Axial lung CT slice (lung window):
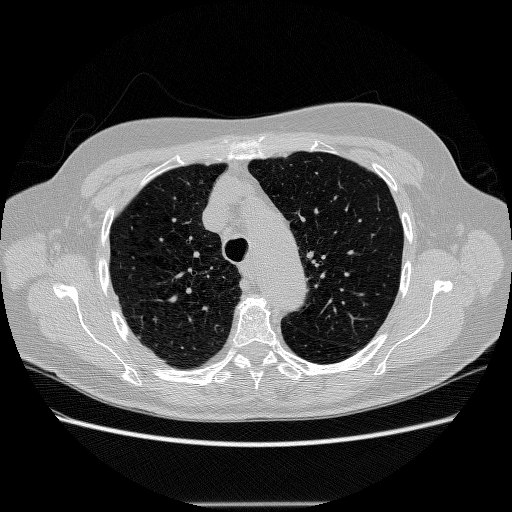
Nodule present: no